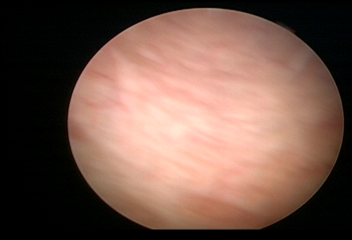
Modality: WLC
Class: Normal mucosa
Bladder cancer association: No